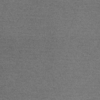
Label: dusty